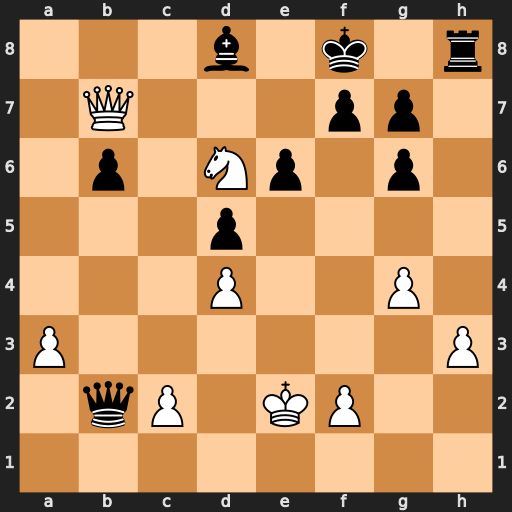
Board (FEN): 3b1k1r/1Q3pp1/1p1Np1p1/3p4/3P2P1/P6P/1qP1KP2/8
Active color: w
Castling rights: -
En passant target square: -
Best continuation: Qxf7#